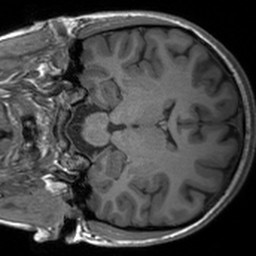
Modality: T1w
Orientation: coronal
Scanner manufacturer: siemens
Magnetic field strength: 3 T
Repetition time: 1.54 s
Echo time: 0.00234 s